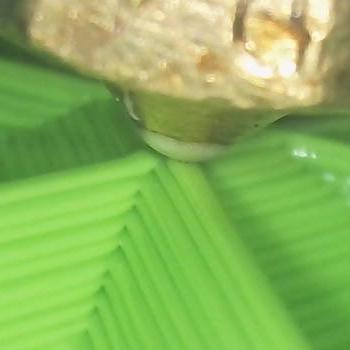
Flow rate: 100%